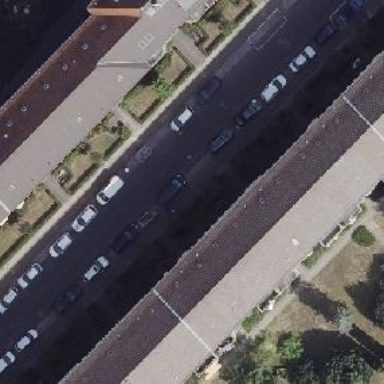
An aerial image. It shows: There is parking obstacle present.